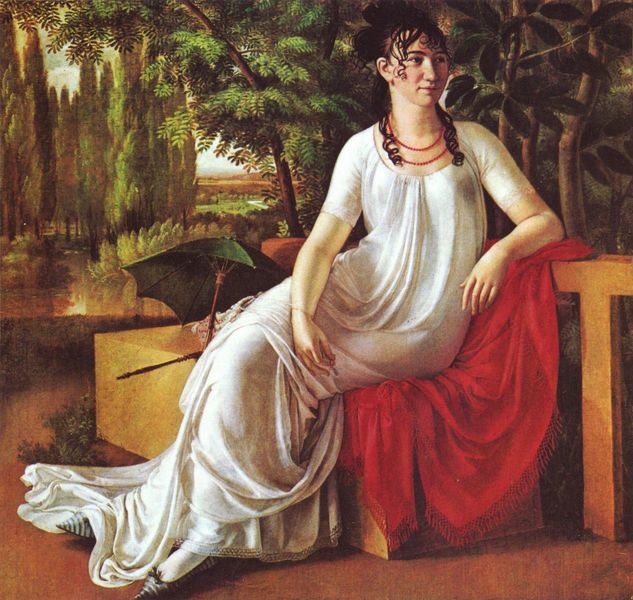
Titel: Porträt Frau von Cotta
Künstler: Gottlieb Schick
Standort: Stuttgart
Institution: Staatsgalerie
Schlagwörter: baum, blau, blätter, dunkel, gemälde, hand, himmel, laub, schatten, umhang, wasser, weiß, bäume, fluss, gelb, grün, landschaft, mädchen, see, sitzen, teich, äste, ausschnitt, braun, bunt, finger, frau, frisur, haar, hell, hintergrund, holz, kleid, licht, mund, nase, ohr, orange, schmuck, schwarz, stuhl, tisch, blick, dame, gras, park, regenschirm, rot, schal, schirm, sonnenschirm, tuch, wiese, schleife, jung, arm, arme, augen, falten, gesicht, mensch, sockel, stein, ärmel, bildnis, hals, hände, portrait, porträt, erde, feld, natur, pappel, pappeln, spiegelung, stamm, brücke, brüstung, büsche, gewässer, sonne, sträucher, boden, land, figur, fransen, gewand, haare, pose, sitzend, decke, saum, pflanzen, hübsch, lippen, locken, rosa, seide, wald, stock, garten, zypressen, balkon, schleppe, ruhe, armlehne, lehne, süden, schuhe, heiß, warm, kette, pause, rast, bank, romantik, lehnen, treppe, spitz, weib, weiblich, angelehnt, gestreift, streifen, geländer, palme, socken, tee, faltenwurf, podest, allein, ellenbogen, halskette, fliessend, durchblick, lockig, ketten, posieren, schuh, unterarm, toga, fall, hmmel, laubbäume, urwald, landscahft, nadelbäume, nadelwald, rotes tuch, lich, empire, david, tunika, sexy, ausruhen, pantoffeln, ingres, mächen, blätte, strähnen, römisch, frisch, römerin, gaze, schnabelschuhe, italienisch, dschungel, red, dress, white, goldbordüre, hair, jacques louis david, woman, green, fraulich, damenschuhe, spitzschuhe, eyes, halsschmuckk, rote kette, water, trees, tfrau, shoes, ear, nose, arms, mouth, bench, sitting, umbrella, necklace, curls, weißes gewandt, grüner schirm